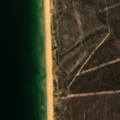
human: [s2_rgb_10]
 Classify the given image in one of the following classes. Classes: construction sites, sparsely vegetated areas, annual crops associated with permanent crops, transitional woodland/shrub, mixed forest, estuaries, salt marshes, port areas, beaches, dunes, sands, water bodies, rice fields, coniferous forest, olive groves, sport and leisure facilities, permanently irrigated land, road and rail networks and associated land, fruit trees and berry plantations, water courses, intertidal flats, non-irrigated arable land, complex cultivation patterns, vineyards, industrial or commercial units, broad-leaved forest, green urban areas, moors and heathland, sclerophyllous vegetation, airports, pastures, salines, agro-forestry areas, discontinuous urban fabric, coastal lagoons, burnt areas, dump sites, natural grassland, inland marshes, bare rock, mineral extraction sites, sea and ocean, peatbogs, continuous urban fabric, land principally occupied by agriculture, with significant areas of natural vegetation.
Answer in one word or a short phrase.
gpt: coniferous forest, moors and heathland, transitional woodland/shrub, beaches, dunes, sands, sea and ocean